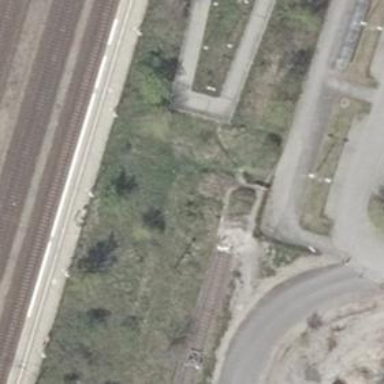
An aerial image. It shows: Disused railway spur service.